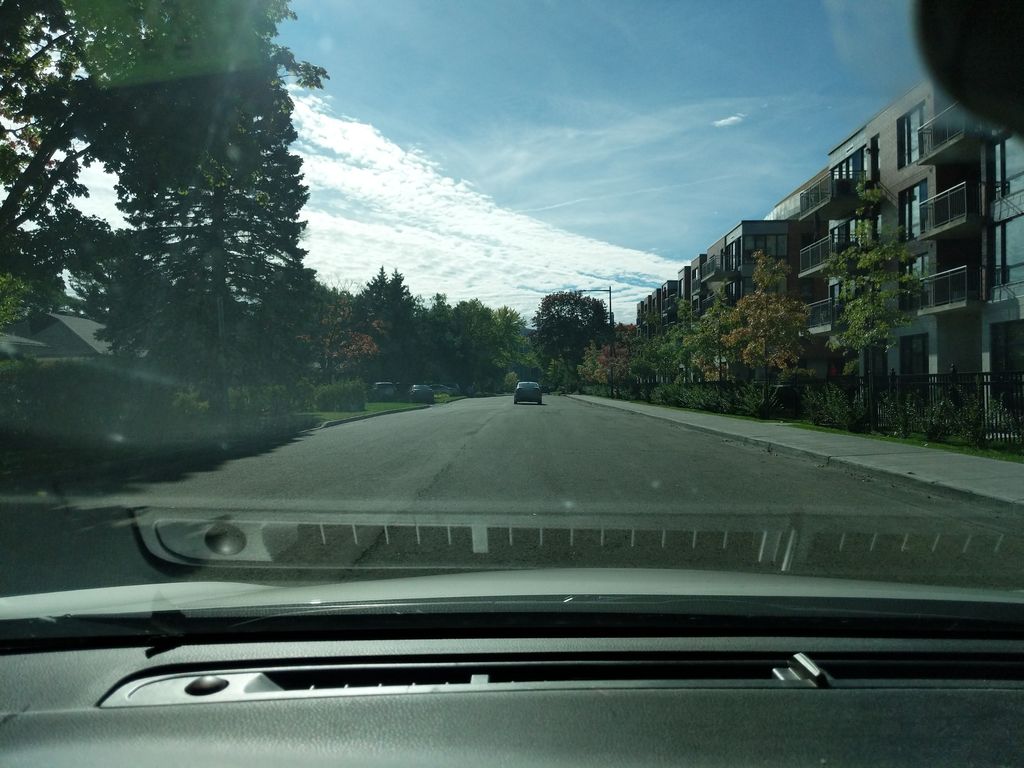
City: quebec_city